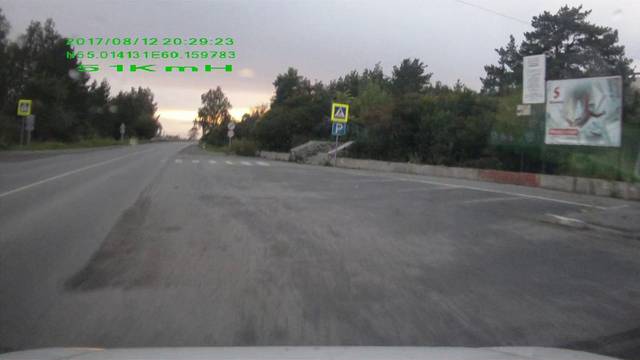
Region: Russia
Coordinates: 55.014, 60.16